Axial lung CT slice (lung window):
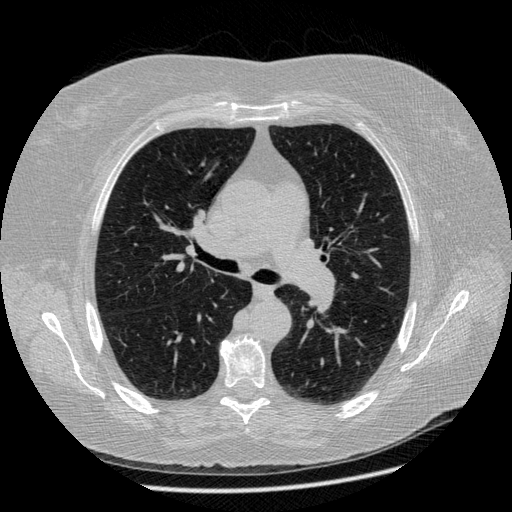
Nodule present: no